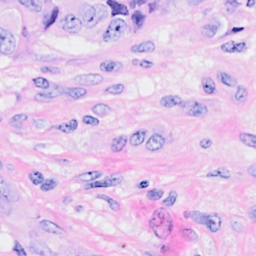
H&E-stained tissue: Breast